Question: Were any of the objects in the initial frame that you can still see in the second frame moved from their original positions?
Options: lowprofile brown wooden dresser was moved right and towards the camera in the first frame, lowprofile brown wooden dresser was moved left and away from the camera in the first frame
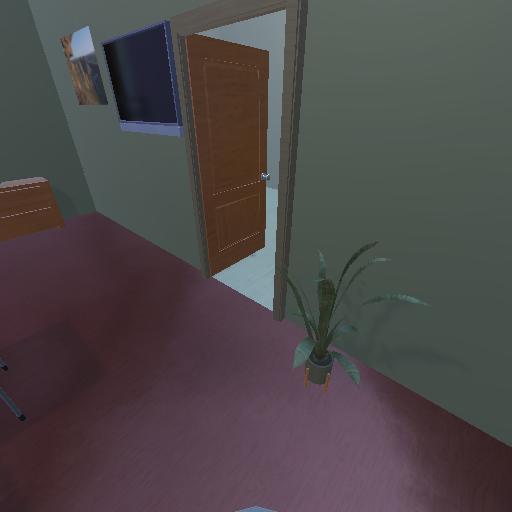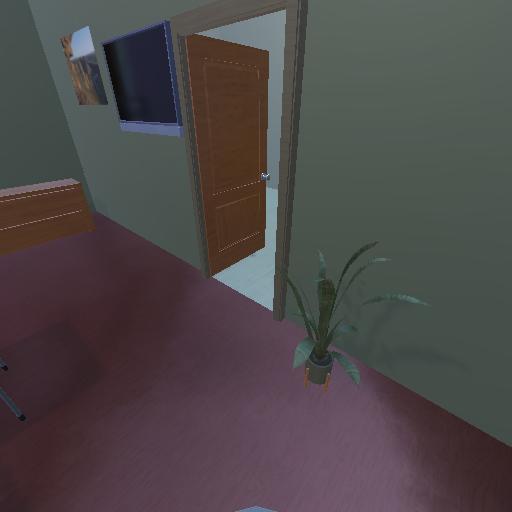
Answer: lowprofile brown wooden dresser was moved right and towards the camera in the first frame